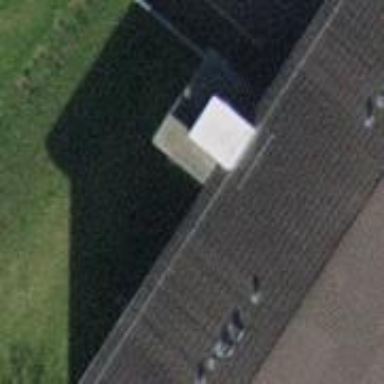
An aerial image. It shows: View of roof of building.